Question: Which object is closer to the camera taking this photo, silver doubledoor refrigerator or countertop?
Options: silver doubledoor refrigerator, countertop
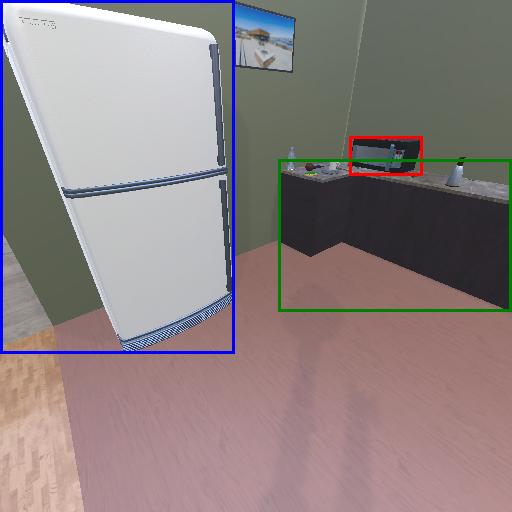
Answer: silver doubledoor refrigerator